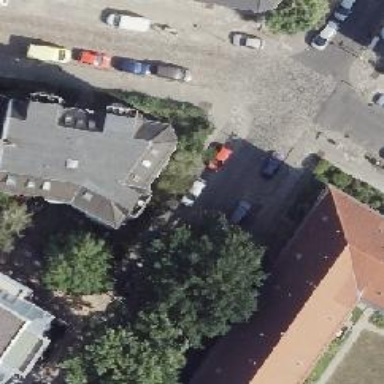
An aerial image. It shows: Unique apartment building with double saltbox roof shape.